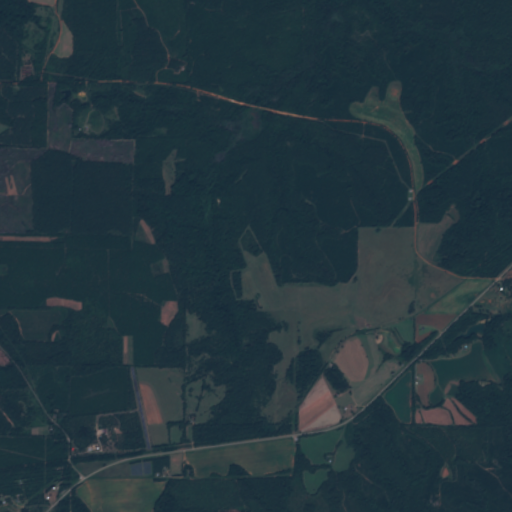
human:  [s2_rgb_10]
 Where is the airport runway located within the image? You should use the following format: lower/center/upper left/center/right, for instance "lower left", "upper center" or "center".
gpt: The airport runway is located in the lower left of the image.
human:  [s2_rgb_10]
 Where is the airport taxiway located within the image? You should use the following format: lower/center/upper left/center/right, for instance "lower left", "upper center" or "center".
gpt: The airport taxiway is located in the lower left of the image.
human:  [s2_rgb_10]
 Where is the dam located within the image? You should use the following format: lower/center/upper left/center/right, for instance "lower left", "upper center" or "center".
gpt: The dam is located in the lower left of the image.
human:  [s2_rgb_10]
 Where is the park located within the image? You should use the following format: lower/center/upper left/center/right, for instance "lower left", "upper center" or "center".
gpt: The park is located in the lower left of the image.
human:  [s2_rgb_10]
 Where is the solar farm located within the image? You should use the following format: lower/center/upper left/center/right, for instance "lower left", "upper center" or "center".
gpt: The solar farm is located in the lower left of the image.
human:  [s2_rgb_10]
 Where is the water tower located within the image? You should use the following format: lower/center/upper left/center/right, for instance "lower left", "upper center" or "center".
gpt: The water tower is located in the lower left of the image.
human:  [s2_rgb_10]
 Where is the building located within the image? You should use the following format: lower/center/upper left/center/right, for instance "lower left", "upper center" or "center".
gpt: The building is located in the lower left of the image.
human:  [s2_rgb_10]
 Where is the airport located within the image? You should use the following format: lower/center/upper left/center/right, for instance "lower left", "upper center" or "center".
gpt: There is no airport in the image.